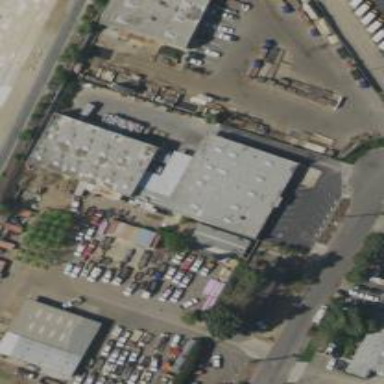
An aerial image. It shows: Commercial building.